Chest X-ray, AP view. Patient: 62 years old, sex M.
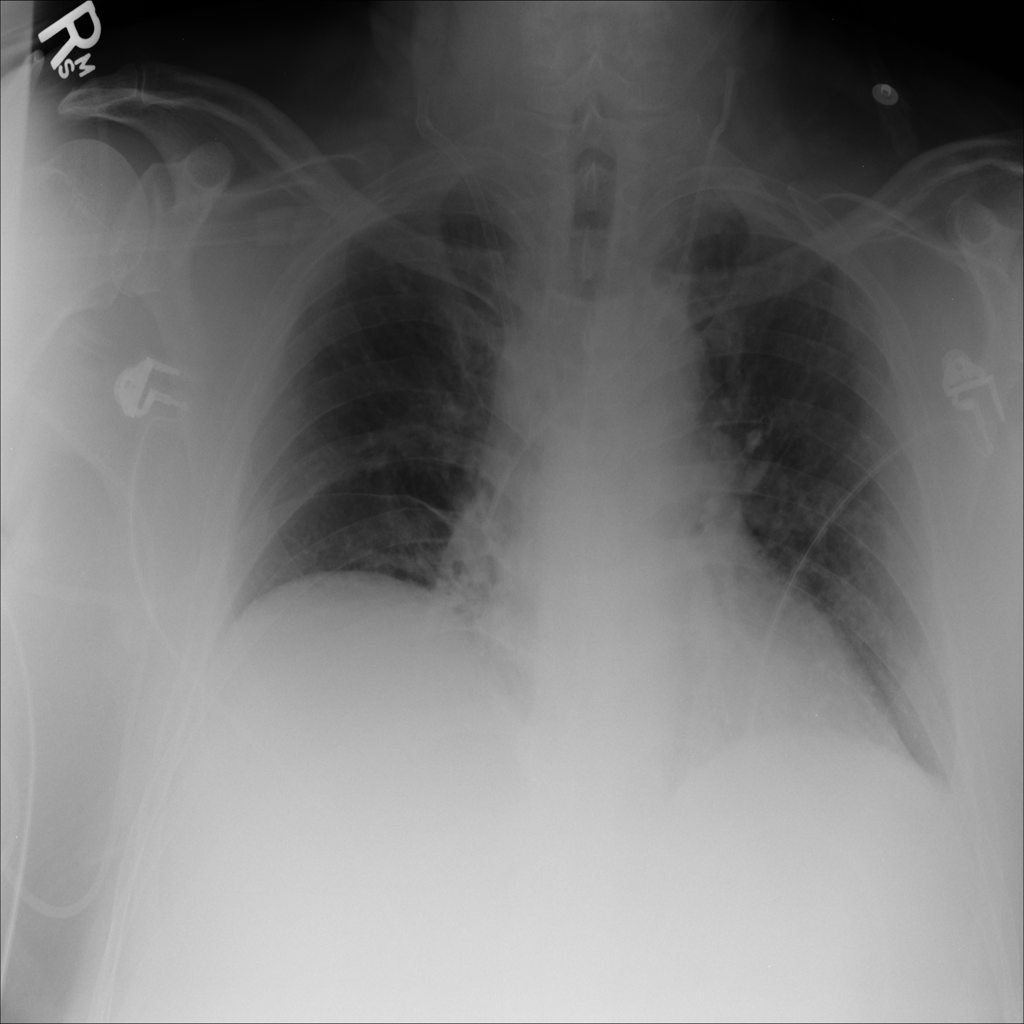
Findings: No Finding